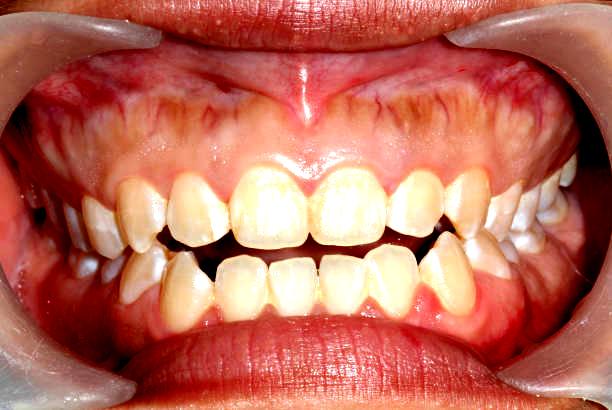
Condition: Gingivitis